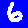
Digit: 6